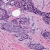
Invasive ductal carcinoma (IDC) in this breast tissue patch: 1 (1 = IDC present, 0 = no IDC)